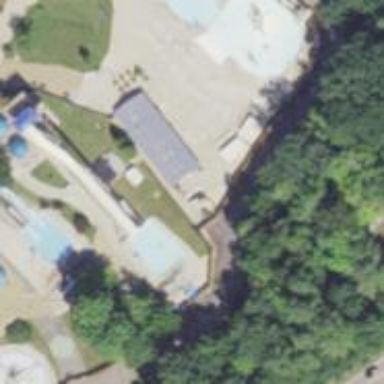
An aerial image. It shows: Bridge leading to water slide attraction.